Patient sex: M
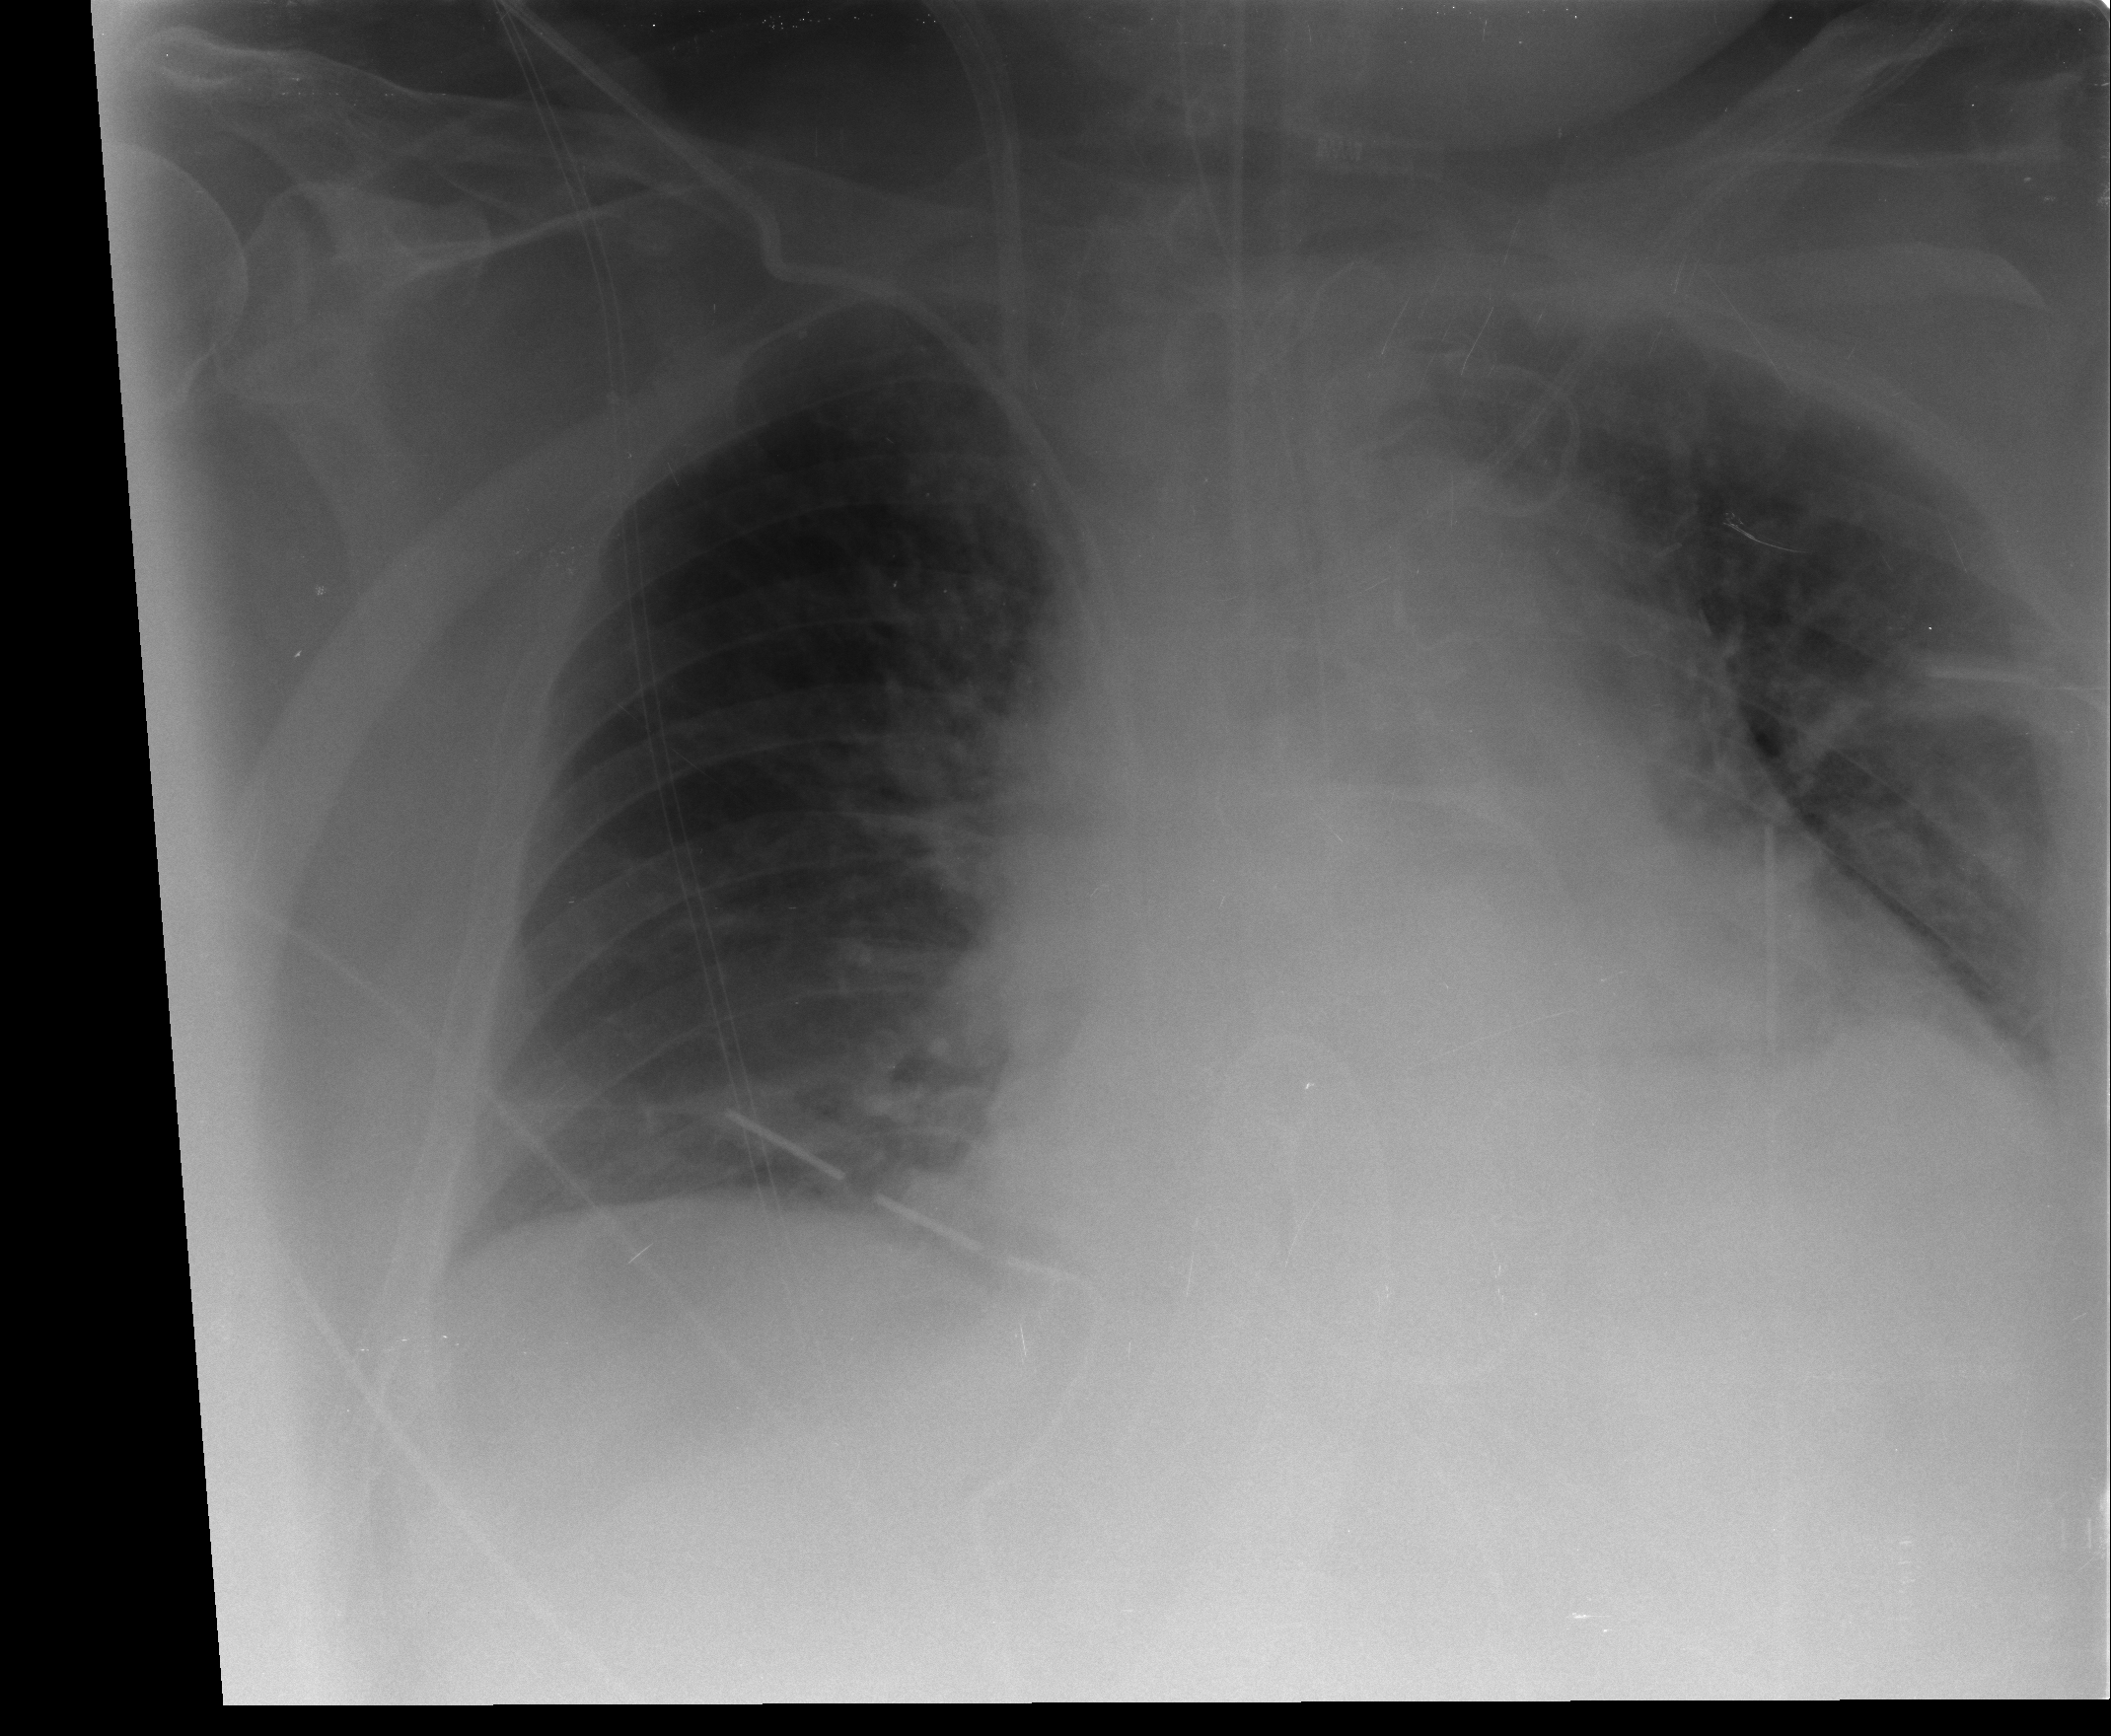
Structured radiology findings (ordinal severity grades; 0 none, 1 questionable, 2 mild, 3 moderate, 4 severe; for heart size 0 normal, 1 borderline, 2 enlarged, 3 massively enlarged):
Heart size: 3
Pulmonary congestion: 1
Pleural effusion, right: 0
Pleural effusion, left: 2
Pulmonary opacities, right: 0
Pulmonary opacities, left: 0
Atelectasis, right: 2
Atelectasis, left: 2